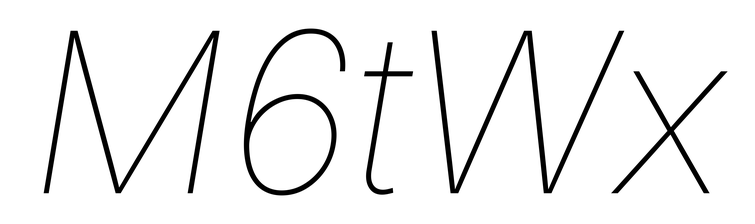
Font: Inter-Italic_Thin_Italic